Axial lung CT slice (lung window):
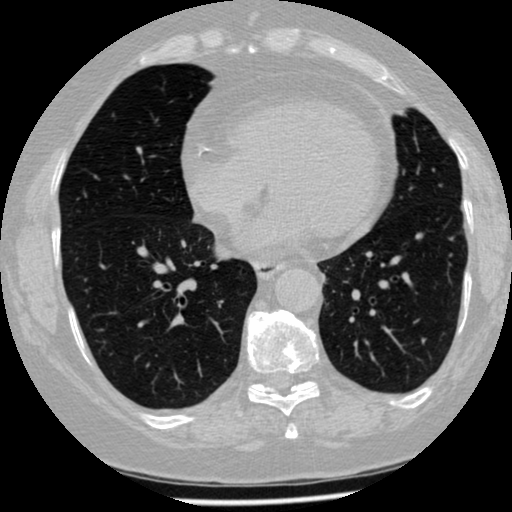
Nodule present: no